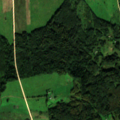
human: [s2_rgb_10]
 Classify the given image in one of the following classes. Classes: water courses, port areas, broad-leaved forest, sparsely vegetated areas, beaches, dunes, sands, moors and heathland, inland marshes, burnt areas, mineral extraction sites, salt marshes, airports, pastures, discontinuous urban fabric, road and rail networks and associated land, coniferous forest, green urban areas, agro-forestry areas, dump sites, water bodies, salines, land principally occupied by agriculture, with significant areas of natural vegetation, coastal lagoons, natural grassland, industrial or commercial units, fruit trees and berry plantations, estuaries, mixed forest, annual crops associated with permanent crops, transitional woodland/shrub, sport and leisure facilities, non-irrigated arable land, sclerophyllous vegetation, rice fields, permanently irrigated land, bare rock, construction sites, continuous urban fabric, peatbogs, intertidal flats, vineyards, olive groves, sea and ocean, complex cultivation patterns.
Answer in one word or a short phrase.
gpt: non-irrigated arable land, pastures, land principally occupied by agriculture, with significant areas of natural vegetation, broad-leaved forest, mixed forest, transitional woodland/shrub